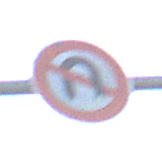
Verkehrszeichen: VerbotWenden
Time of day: Dawn
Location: Outdoor (Nature)
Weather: Clear
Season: NotSpecified
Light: Natural